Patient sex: M
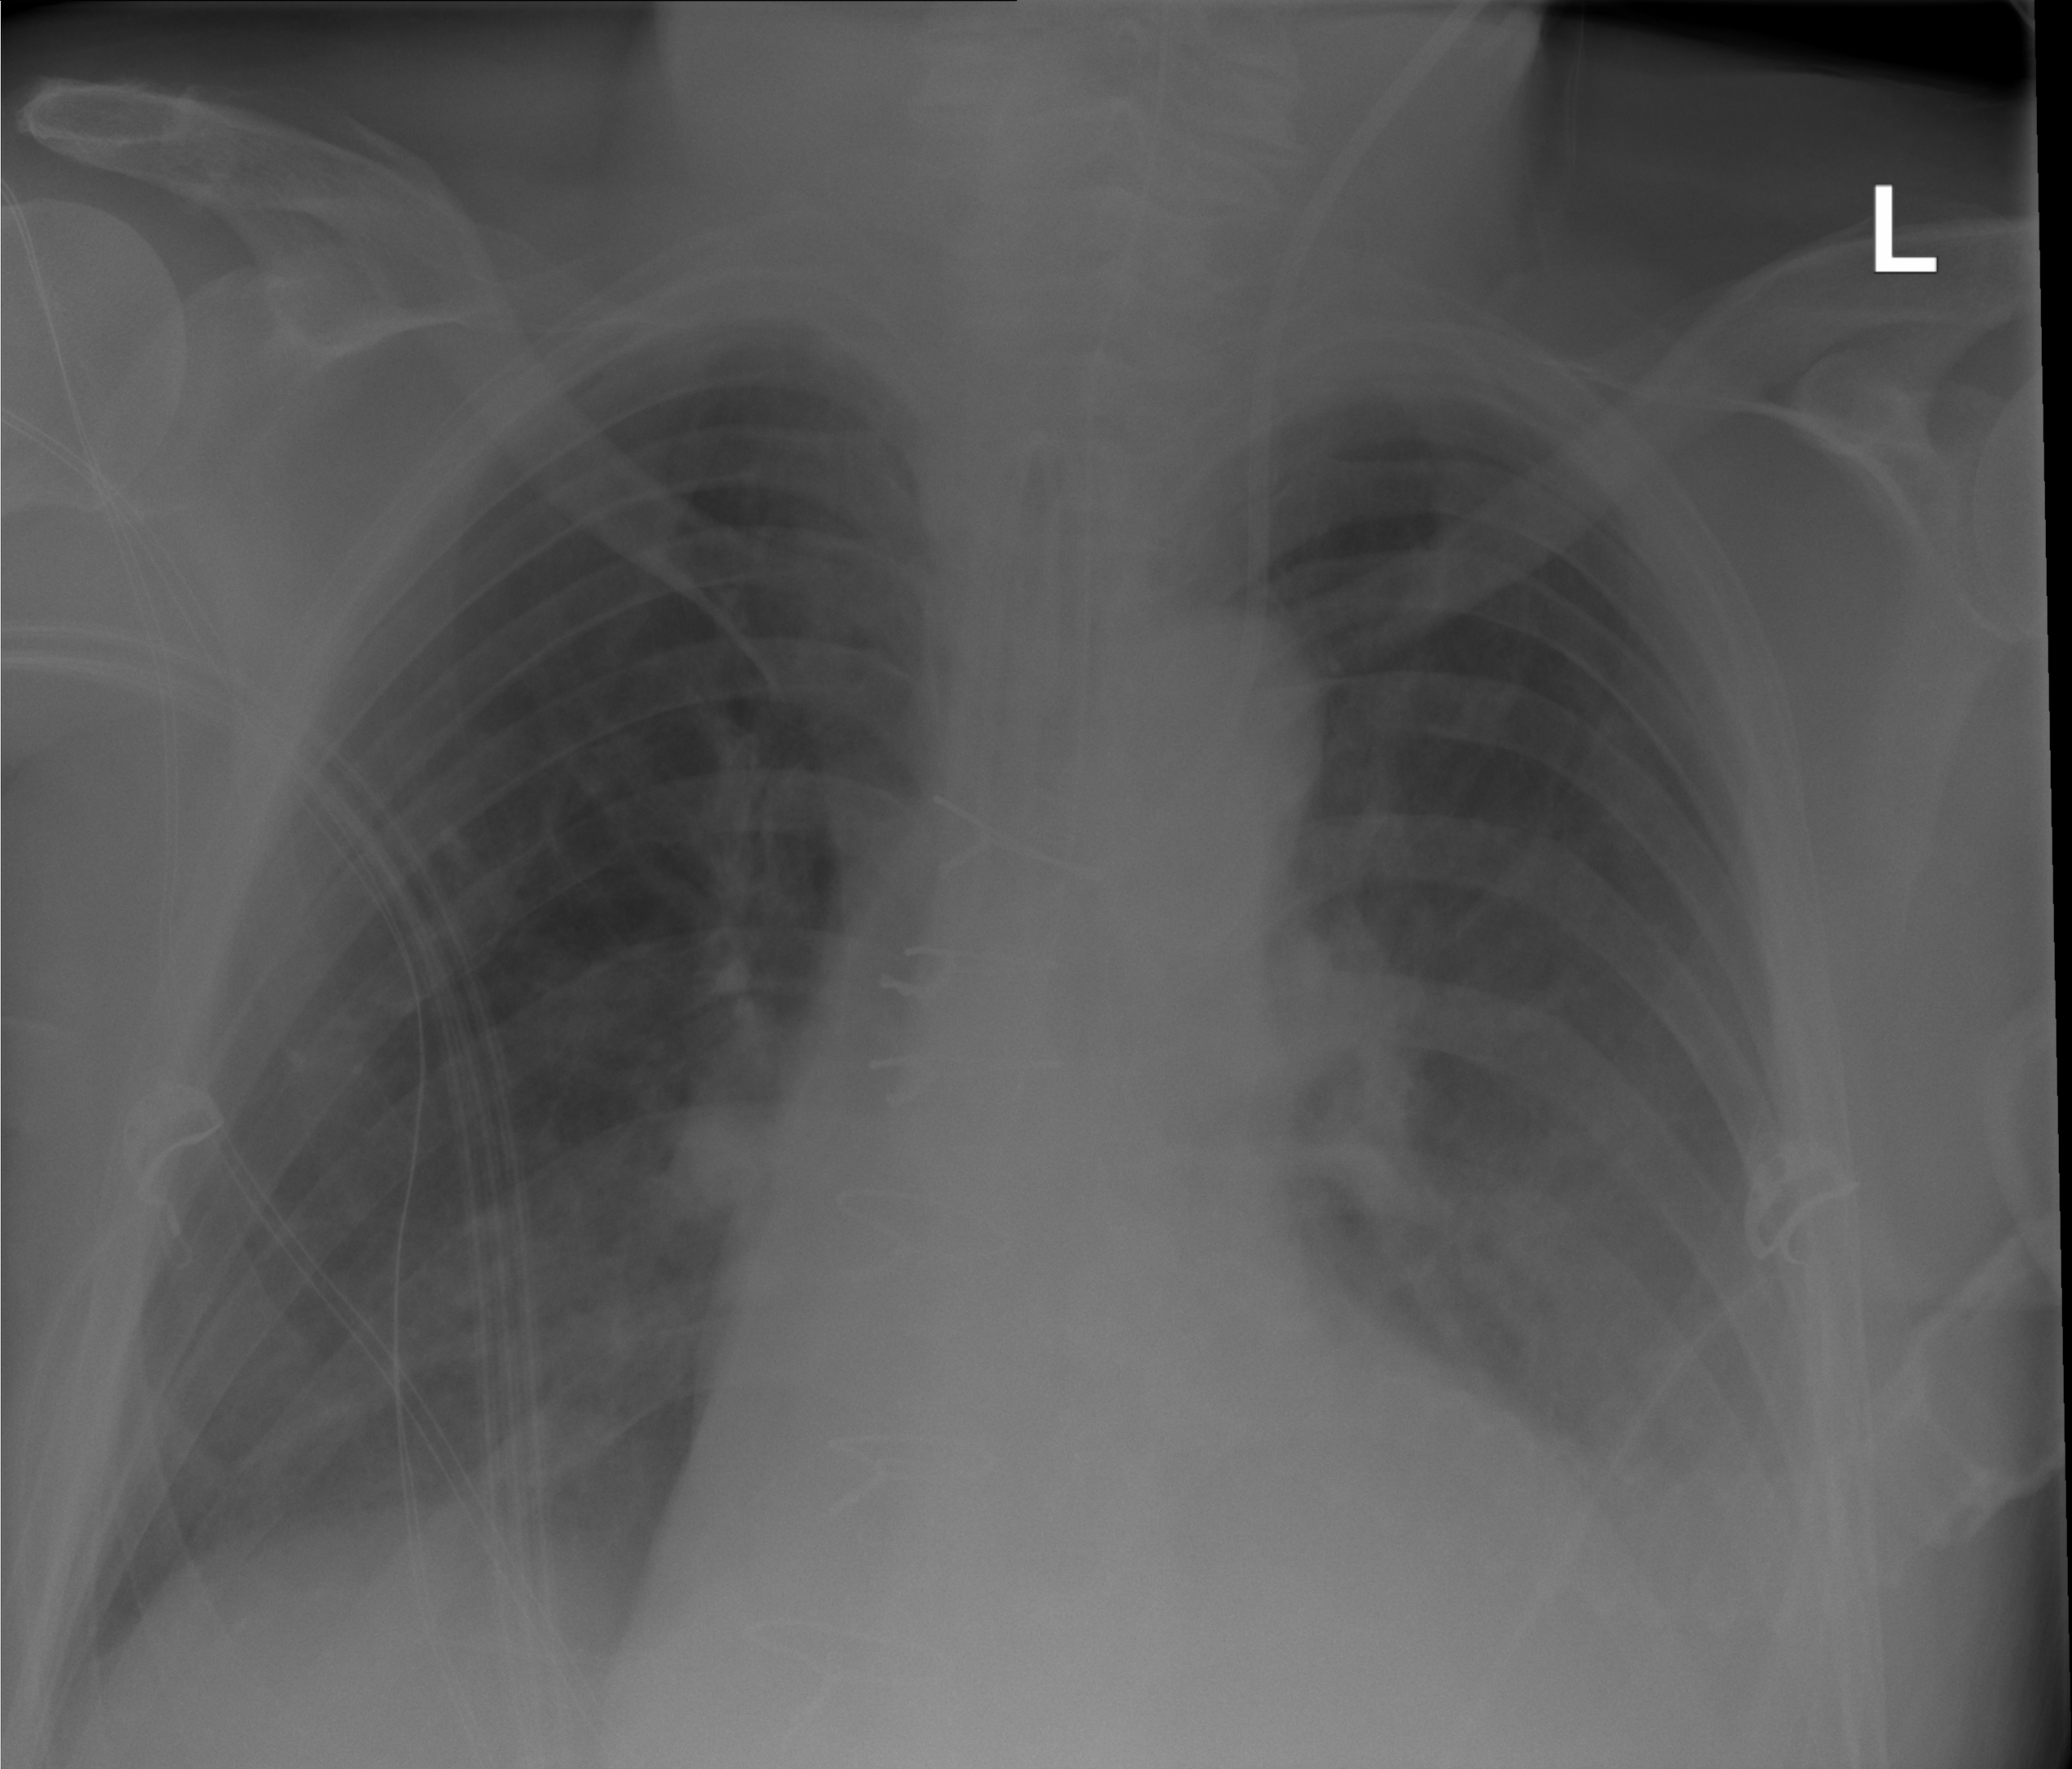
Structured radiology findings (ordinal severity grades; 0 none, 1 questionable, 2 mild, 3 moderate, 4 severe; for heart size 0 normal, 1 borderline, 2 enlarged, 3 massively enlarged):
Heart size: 2
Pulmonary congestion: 2
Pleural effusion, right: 0
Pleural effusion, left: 2
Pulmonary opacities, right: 0
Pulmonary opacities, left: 0
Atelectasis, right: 0
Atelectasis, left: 0